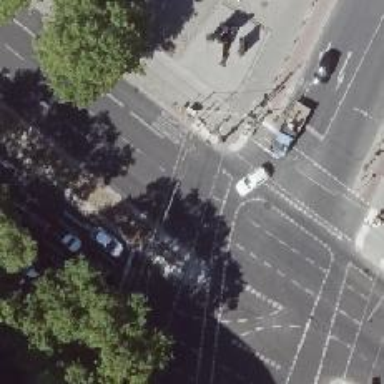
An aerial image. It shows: Secondary road with asphalt surface. There is shared bus and cycle lane on the right side.